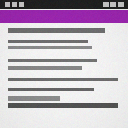
Screen state: on